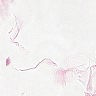
Metastatic tissue present: no